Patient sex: M
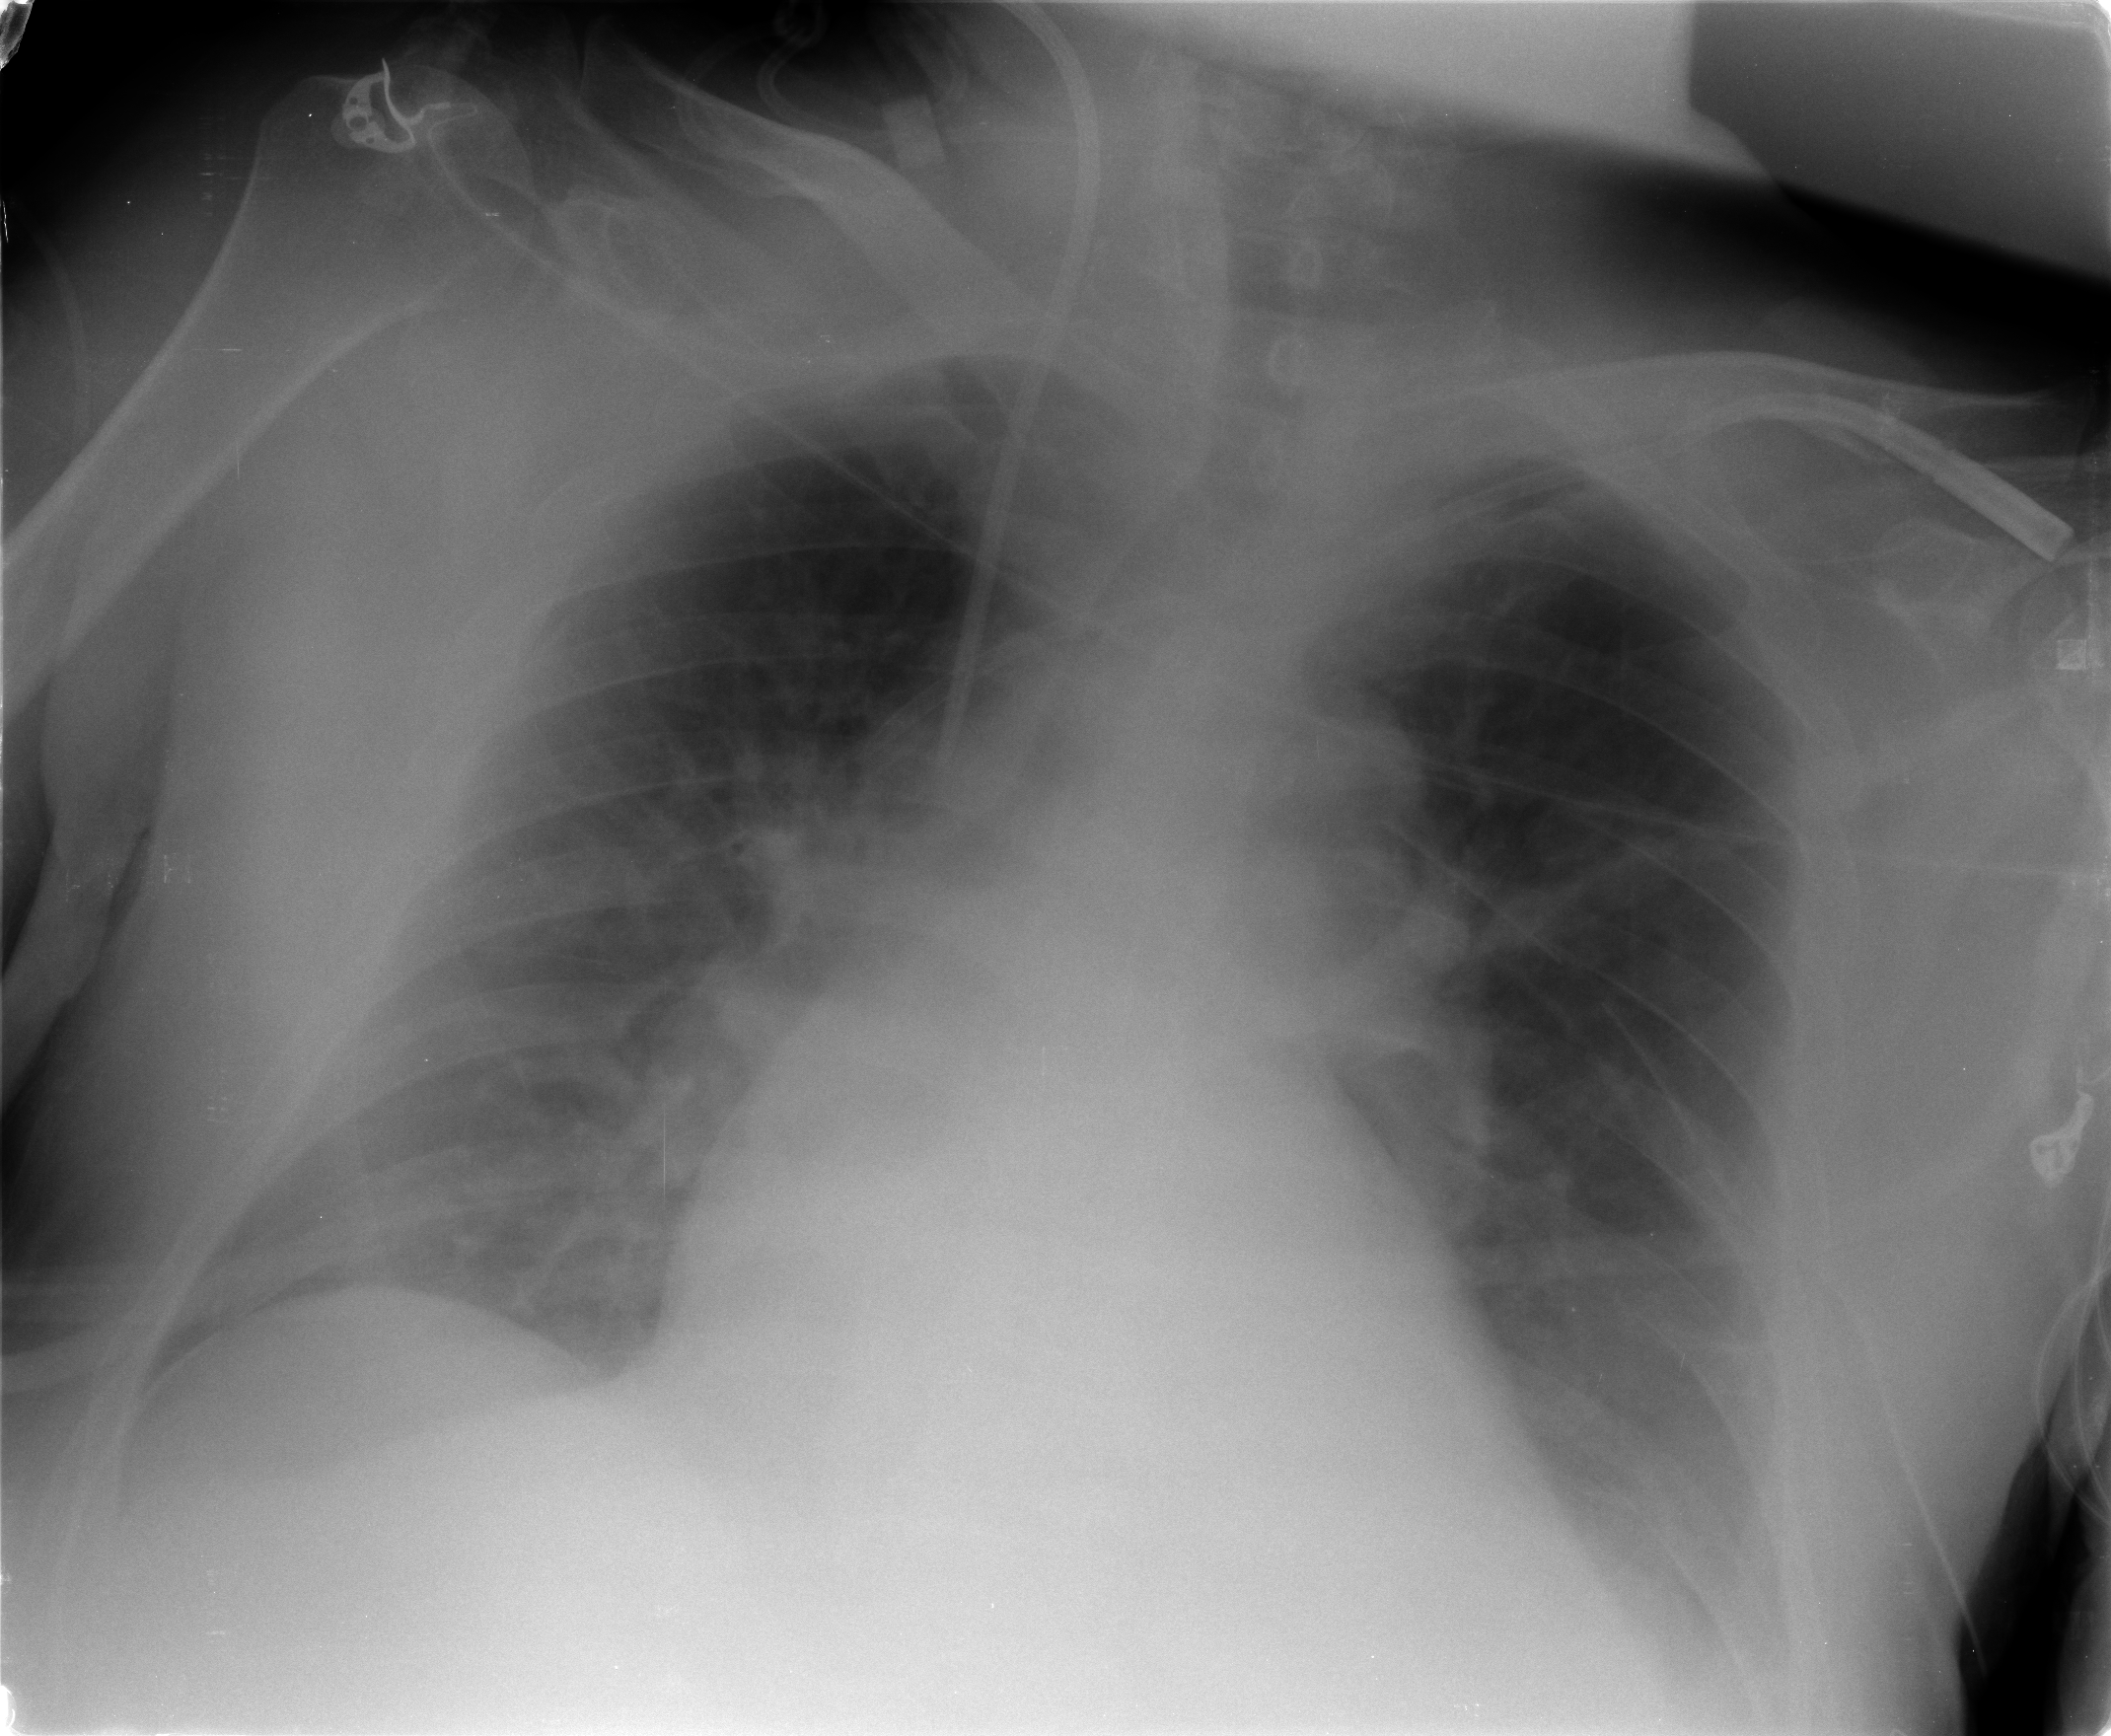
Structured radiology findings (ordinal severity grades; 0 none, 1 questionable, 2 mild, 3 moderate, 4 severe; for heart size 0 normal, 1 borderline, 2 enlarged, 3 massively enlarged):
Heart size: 0
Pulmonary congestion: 2
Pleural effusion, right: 0
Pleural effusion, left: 2
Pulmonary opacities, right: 0
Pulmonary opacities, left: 0
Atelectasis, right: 0
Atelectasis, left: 0